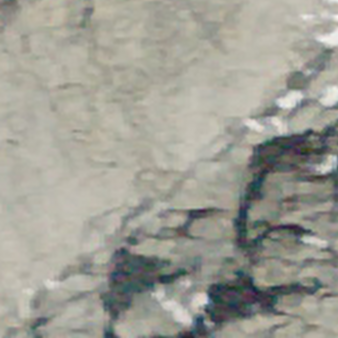
Label: other